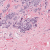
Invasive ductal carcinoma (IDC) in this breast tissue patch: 1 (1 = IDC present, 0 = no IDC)